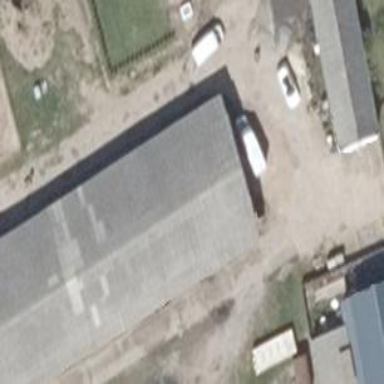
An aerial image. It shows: Stable building.